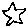
Label: star